Question: I want to set up different content in every tab. I'm new to android. How can I change code so it would be easy to manage content of every tab?
that what I have:

The problem is that I have the same content at each tab.
Here's 'MainActivity':
'''
public class MainActivity extends ActionBarActivity implements ActionBar.TabListener
{
SectionsPagerAdapter mSectionsPagerAdapter;
/**
* The {@link ViewPager} that will host the section contents.
*/
ViewPager mViewPager;
@Override
protected void onCreate(Bundle savedInstanceState)
{
super.onCreate(savedInstanceState);
// Here we load the xml layout we created above
setContentView(R.layout.activity_main);
// Set up the action bar.
final ActionBar actionBar = getSupportActionBar();
actionBar.setNavigationMode(ActionBar.NAVIGATION_MODE_TABS);
// Create the adapter that will return a fragment for each of the three
// primary sections of the activity.
mSectionsPagerAdapter = new SectionsPagerAdapter(getSupportFragmentManager());
// Set up the ViewPager with the sections adapter.
mViewPager = (ViewPager) findViewById(R.id.pager);
mViewPager.setAdapter(mSectionsPagerAdapter);
// When swiping between different sections, select the corresponding
// tab. We can also use ActionBar.Tab#select() to do this if we have
// a reference to the Tab.
mViewPager.setOnPageChangeListener(new ViewPager.SimpleOnPageChangeListener()
{
@Override
public void onPageSelected(int position)
{
actionBar.setSelectedNavigationItem(position);
}
});
// For each of the sections in the app, add a tab to the action bar.
for (int i = 0; i < mSectionsPagerAdapter.getCount(); i++)
{
// Create a tab with text corresponding to the page title defined by
// the adapter. Also specify this Activity object, which implements
// the TabListener interface, as the callback (listener) for when
// this tab is selected.
actionBar.addTab(
actionBar.newTab()
.setText(mSectionsPagerAdapter.getPageTitle(i))
.setTabListener(this));
}
}
'''
Rest of code is within 'MainActivity':
'''
@Override
public void onTabSelected(ActionBar.Tab tab, FragmentTransaction fragmentTransaction)
{
// When the given tab is selected, switch to the corresponding page in
// the ViewPager.
mViewPager.setCurrentItem(tab.getPosition());
}
'''
Class 'SectionPagerAdapter':
'''
public class SectionsPagerAdapter extends FragmentPagerAdapter
{
public SectionsPagerAdapter(FragmentManager fm)
{
super(fm);
}
@Override
public Fragment getItem(int position)
{
// getItem is called to instantiate the fragment for the given page.
// Return a PlaceholderFragment (defined as a static inner class below).
return new PlaceholderFragment();
}
@Override
public int getCount()
{
// Show 3 total pages.
return 3;
}
@Override
public CharSequence getPageTitle(int position)
{
Locale l = Locale.getDefault();
switch (position)
{
case 0:
return getString(R.string.title_section1).toUpperCase(l);
case 1:
return getString(R.string.title_section2).toUpperCase(l);
case 2:
return getString(R.string.title_section3).toUpperCase(l);
}
return null;
}
}
'''
'PlaceholderFragment' contains 'gridview':
'''
public class PlaceholderFragment extends Fragment
{
/**
* The fragment argument representing the section number for this
* fragment.
*/
private static final String ARG_SECTION_NUMBER = "section_number";
public PlaceholderFragment() {
}
@Override
public View onCreateView(LayoutInflater inflater, ViewGroup container, Bundle savedInstanceState)
{
View rootView = inflater.inflate(R.layout.fragment_main, container, false);
// Here we inflate the layout we created above
GridView gridView = (GridView) rootView.findViewById(R.id.gridview);
gridView.setAdapter(new MyAdapter(MainActivity.this.getApplicationContext()));
return rootView;
}
}
'''
and 'MyAdapter' where I added items to content:
'''
private class MyAdapter extends BaseAdapter
{
private List<Item> items = new ArrayList<Item>();
private LayoutInflater inflater;
public MyAdapter(Context context)
{
inflater = LayoutInflater.from(context);
items.add(new Item("APO Supreme", R.drawable.snb_apo_supreme));
items.add(new Item("Arbor Blacklist", R.drawable.snb_arbor_blacklist));
items.add(new Item("Arbor Draft", R.drawable.snb_arbor_draft));
items.add(new Item("Arbor Relapse", R.drawable.snb_arbor_relapse));
items.add(new Item("Capita Defenders of Awesome", R.drawable.snb_capita_defenders_of_awesome));
items.add(new Item("Capita Outsiders", R.drawable.snb_capita_outsiders));
items.add(new Item("Capita Ultrafear", R.drawable.snb_capita_ultrafear));
items.add(new Item("DC Focus", R.drawable.snb_dc_focus));
items.add(new Item("DC Mega", R.drawable.snb_dc_mega));
items.add(new Item("DC Tone", R.drawable.snb_dc_tone));
items.add(new Item("ROME Agent", R.drawable.snb_rome_agent));
items.add(new Item("ROME Agent Rocker", R.drawable.snb_rome_agent_rocker));
items.add(new Item("ROME Hammerhead", R.drawable.snb_rome_hammerhead));
}
@Override
public int getCount() {
return items.size();
}
@Override
public Object getItem(int i)
{
return items.get(i);
}
@Override
public long getItemId(int i)
{
return items.get(i).picId;
}
@Override
public View getView(int i, View view, ViewGroup viewGroup)
{
View v = view;
ImageView picture;
TextView name;
if(v == null)
{
v = inflater.inflate(R.layout.gridview_item, viewGroup, false);
v.setTag(R.id.picture, v.findViewById(R.id.picture));
v.setTag(R.id.text, v.findViewById(R.id.text));
}
picture = (ImageView)v.getTag(R.id.picture);
name = (TextView)v.getTag(R.id.text);
Item item = (Item)getItem(i);
picture.setImageResource(item.picId);
name.setText(item.name);
return v;
}
private class Item
{
final String name;
final int picId;
Item(String name, int drawableId)
{
this.name = name;
this.picId = drawableId;
}
}
}
'''
<URL>
Thanks for help
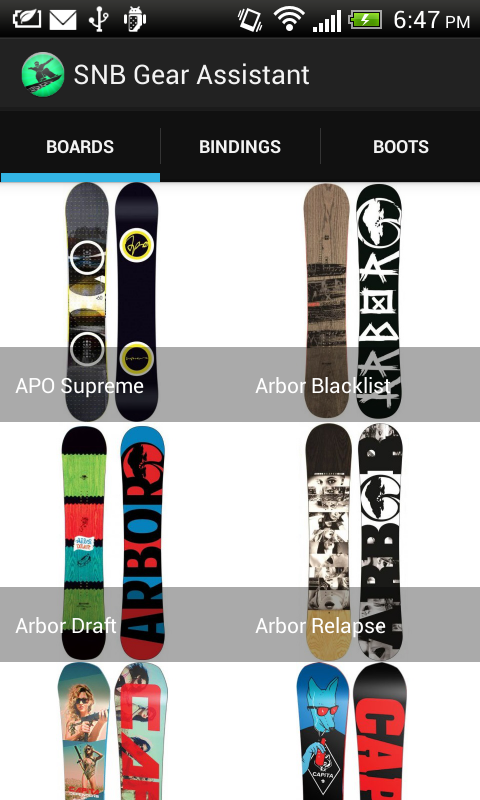
Answer: I think your problem is
'''
@Override
public Fragment getItem(int position)
{
// getItem is called to instantiate the fragment for the given page.
// Return a PlaceholderFragment (defined as a static inner class below).
return new PlaceholderFragment();
}
'''
ViewPager must to return different fragments from each page item.
Create three fragments and use the same layout for each.
Then put this fragments into ArrayList and return fragment that you need in getItem method depends of position number.
EDIT:
Example:
'''
private List<Fragment> mFragments = new Vector<Fragment>();
protected void onCreate(Bundle savedInstanceState) {
super.onCreate(savedInstanceState);
setContentView(R.layout.main_fragment_activity_layout);
mFragments.add(new FirstFragment());
mFragments.add(new SecondFragment());
...
...
}
'''
In your SectionsPagerAdapter use
'''
@Override
public Fragment getItem(int position)
{
// getItem is called to instantiate the fragment for the given page.
// Return a PlaceholderFragment (defined as a static inner class below).
return mFragments.get(position);
}
'''
Then in FirstFragment and SecondFragment and other fragments use R.layout.activity_main
'''
public View onCreateView(LayoutInflater inflater, ViewGroup container, Bundle savedInstanceState) {
View v = inflater.inflate(R.layout.activity_main, container, false);
GridView gridView = (GridView) v.findViewById(R.id.gridview);
return v;
}
'''
And now in onResume() method in every fragment use different custom content in adapter
'''
public void onResume(){
gridView.setAdapter(new MyAdapter(getActivity()));
}
'''
You should use custom adapter for each gridView to show different information or you can pass to adapter different content. Read more about adapters and how to pass data content into it.